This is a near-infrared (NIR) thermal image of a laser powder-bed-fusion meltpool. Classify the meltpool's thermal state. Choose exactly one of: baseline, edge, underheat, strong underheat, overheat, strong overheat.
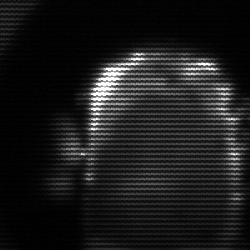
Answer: baseline